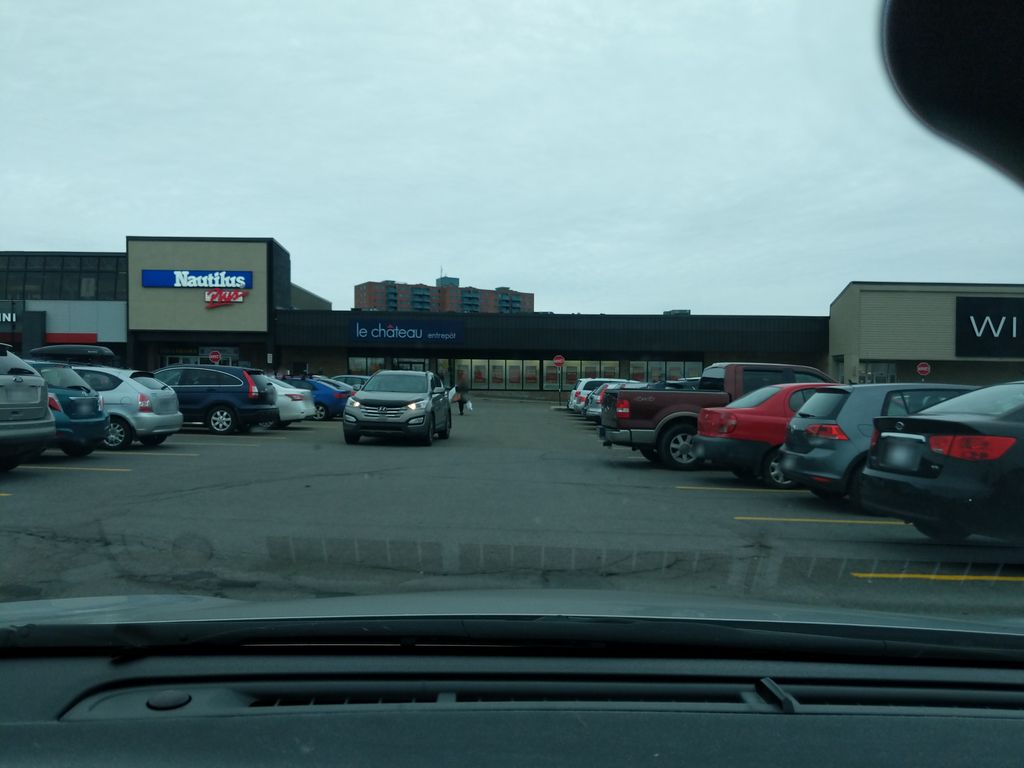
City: quebec_city